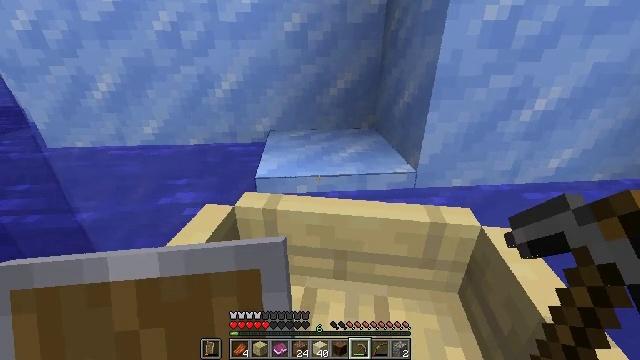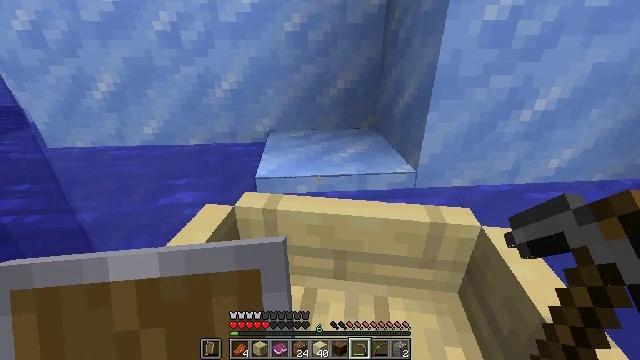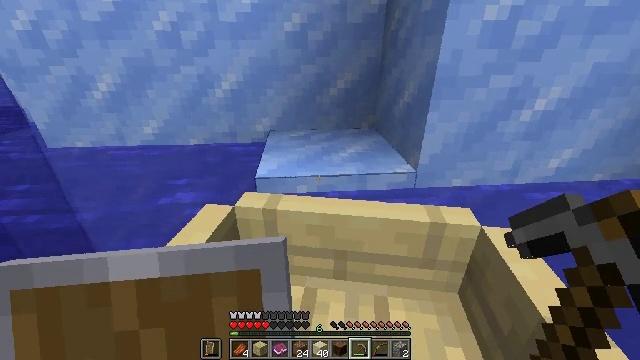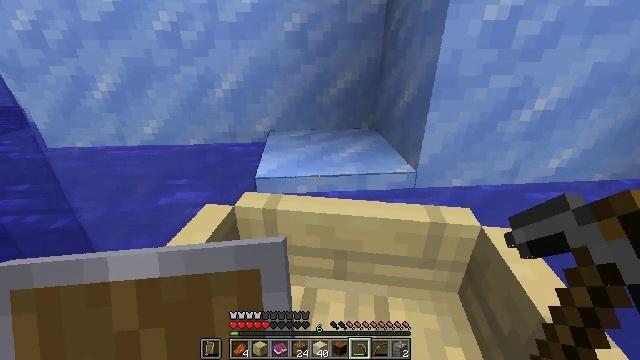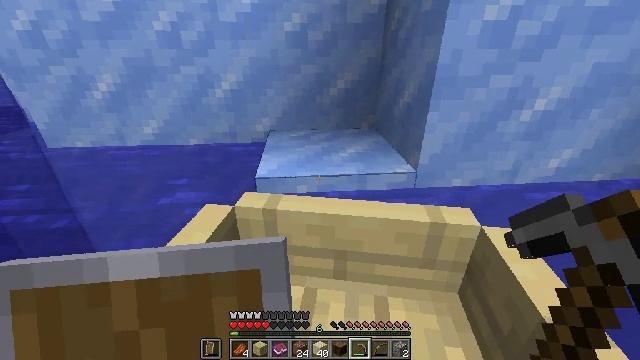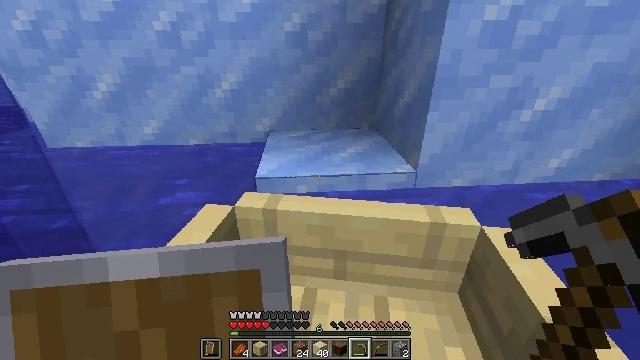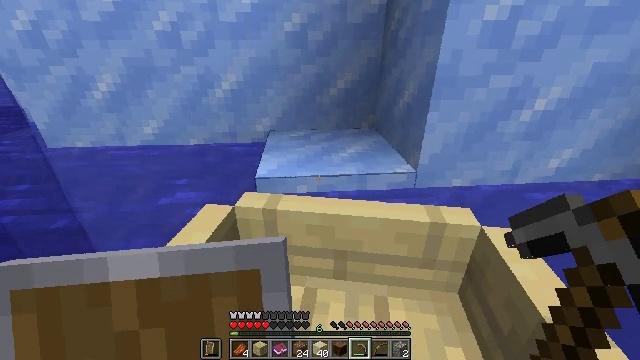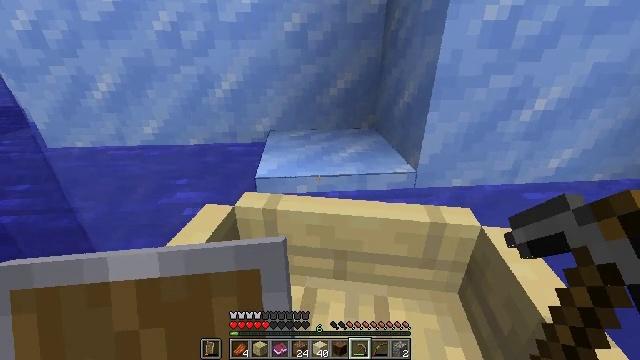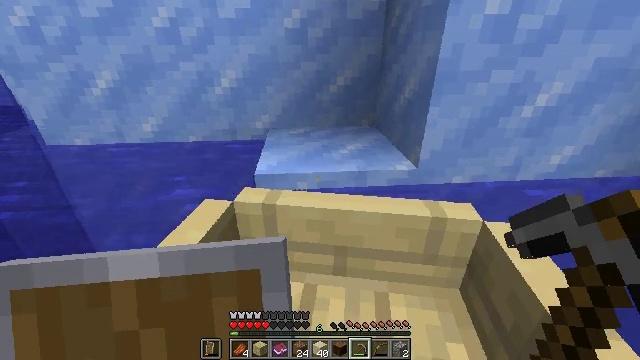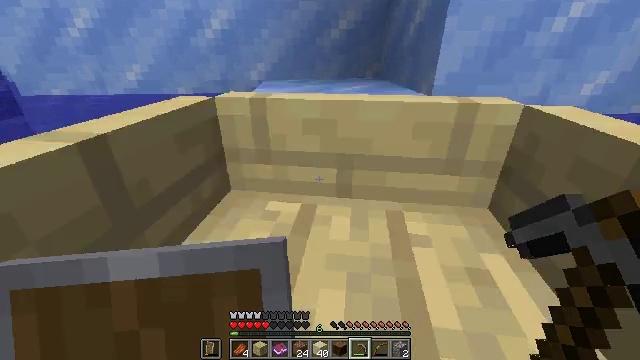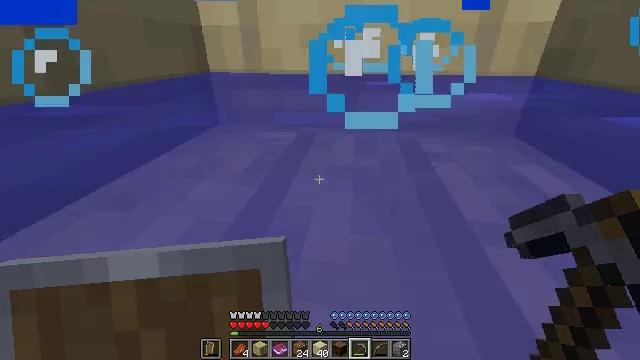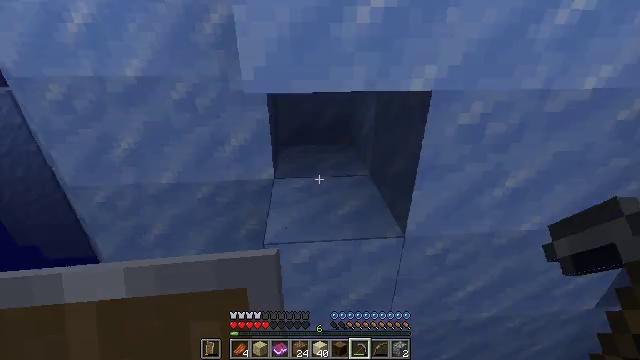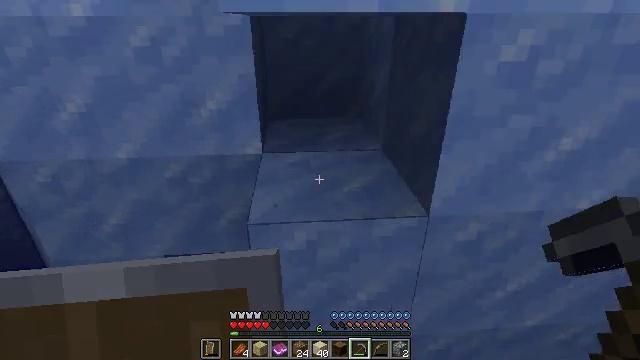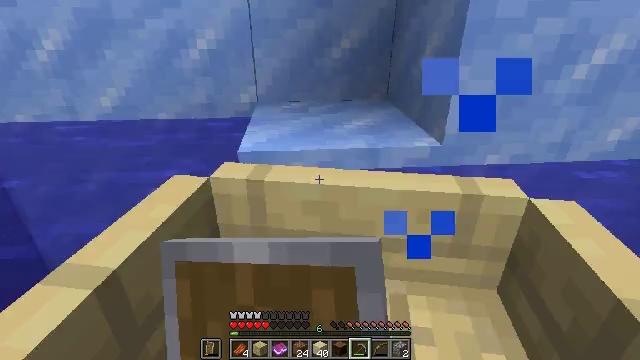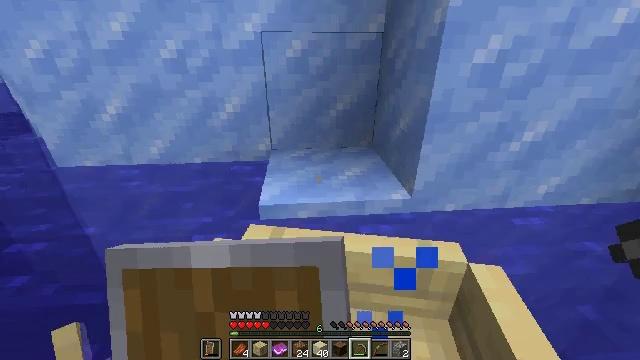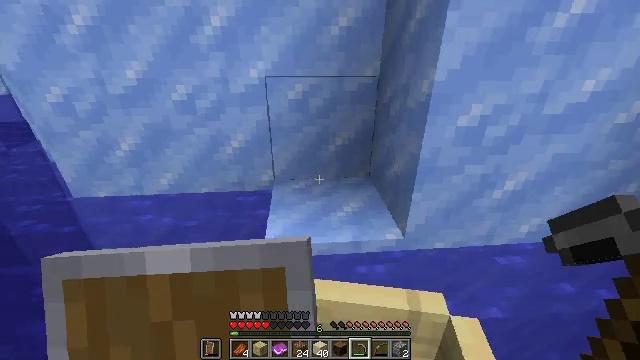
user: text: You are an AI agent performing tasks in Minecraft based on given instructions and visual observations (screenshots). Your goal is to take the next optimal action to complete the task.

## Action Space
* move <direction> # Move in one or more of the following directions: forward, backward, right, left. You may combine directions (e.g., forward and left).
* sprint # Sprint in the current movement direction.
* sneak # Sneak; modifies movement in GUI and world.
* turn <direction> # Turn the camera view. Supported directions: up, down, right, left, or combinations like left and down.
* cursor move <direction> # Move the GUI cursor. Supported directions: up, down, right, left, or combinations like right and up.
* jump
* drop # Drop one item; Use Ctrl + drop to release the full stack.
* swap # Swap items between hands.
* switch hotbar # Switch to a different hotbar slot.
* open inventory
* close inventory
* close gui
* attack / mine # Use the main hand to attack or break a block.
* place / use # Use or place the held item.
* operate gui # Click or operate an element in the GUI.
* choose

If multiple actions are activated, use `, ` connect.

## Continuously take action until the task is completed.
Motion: motion action
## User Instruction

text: Harvest packed ice from cold regions.
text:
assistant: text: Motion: no_op
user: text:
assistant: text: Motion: no_op
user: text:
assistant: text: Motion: no_op
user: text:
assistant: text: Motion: no_op
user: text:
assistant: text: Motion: no_op
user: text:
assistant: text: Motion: no_op
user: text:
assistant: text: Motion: sneak
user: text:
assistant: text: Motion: sneak
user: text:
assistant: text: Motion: sneak
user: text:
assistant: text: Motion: sneak
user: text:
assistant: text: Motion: no_op
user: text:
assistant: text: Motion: no_op
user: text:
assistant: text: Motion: no_op
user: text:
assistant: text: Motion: no_op
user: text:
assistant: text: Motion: no_op
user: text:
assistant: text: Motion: no_op
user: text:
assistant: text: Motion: no_op
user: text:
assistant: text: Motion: no_op
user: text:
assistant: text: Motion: no_op
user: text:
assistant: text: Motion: no_op
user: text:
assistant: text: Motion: no_op
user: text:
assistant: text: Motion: no_op
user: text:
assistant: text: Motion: no_op
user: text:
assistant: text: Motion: no_op
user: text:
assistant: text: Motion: move forward
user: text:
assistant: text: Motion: move forward
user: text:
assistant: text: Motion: move forward
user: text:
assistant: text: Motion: move forward
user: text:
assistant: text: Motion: move forward, jump
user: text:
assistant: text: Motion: move forward, jump